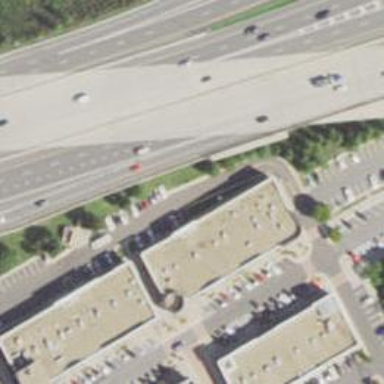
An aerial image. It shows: Trunk link highway.